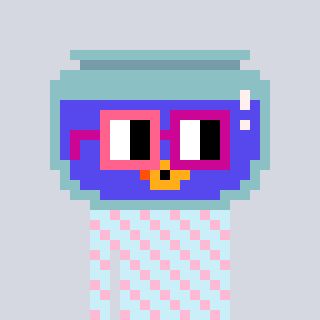
a pixel art character with square pink and red glasses, a goldfish-shaped head and a cold-colored body on a cool background